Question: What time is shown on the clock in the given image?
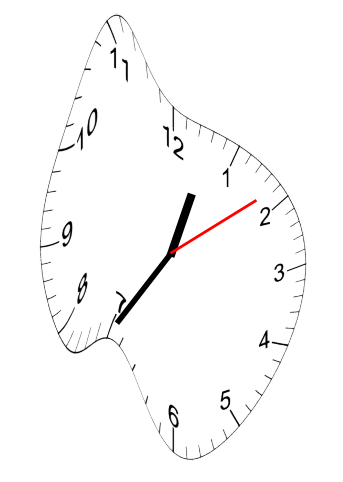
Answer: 12:35:09